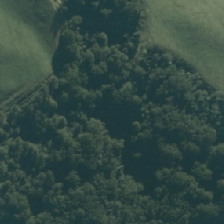
Land cover: indigenous_forest